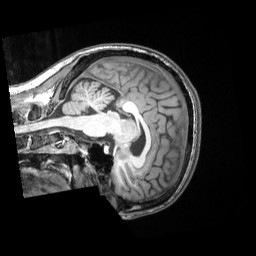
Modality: T1w
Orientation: sagittal
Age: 30
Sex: male
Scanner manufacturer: siemens
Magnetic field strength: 3 T
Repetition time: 2 s
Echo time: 0.00339 s